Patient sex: M
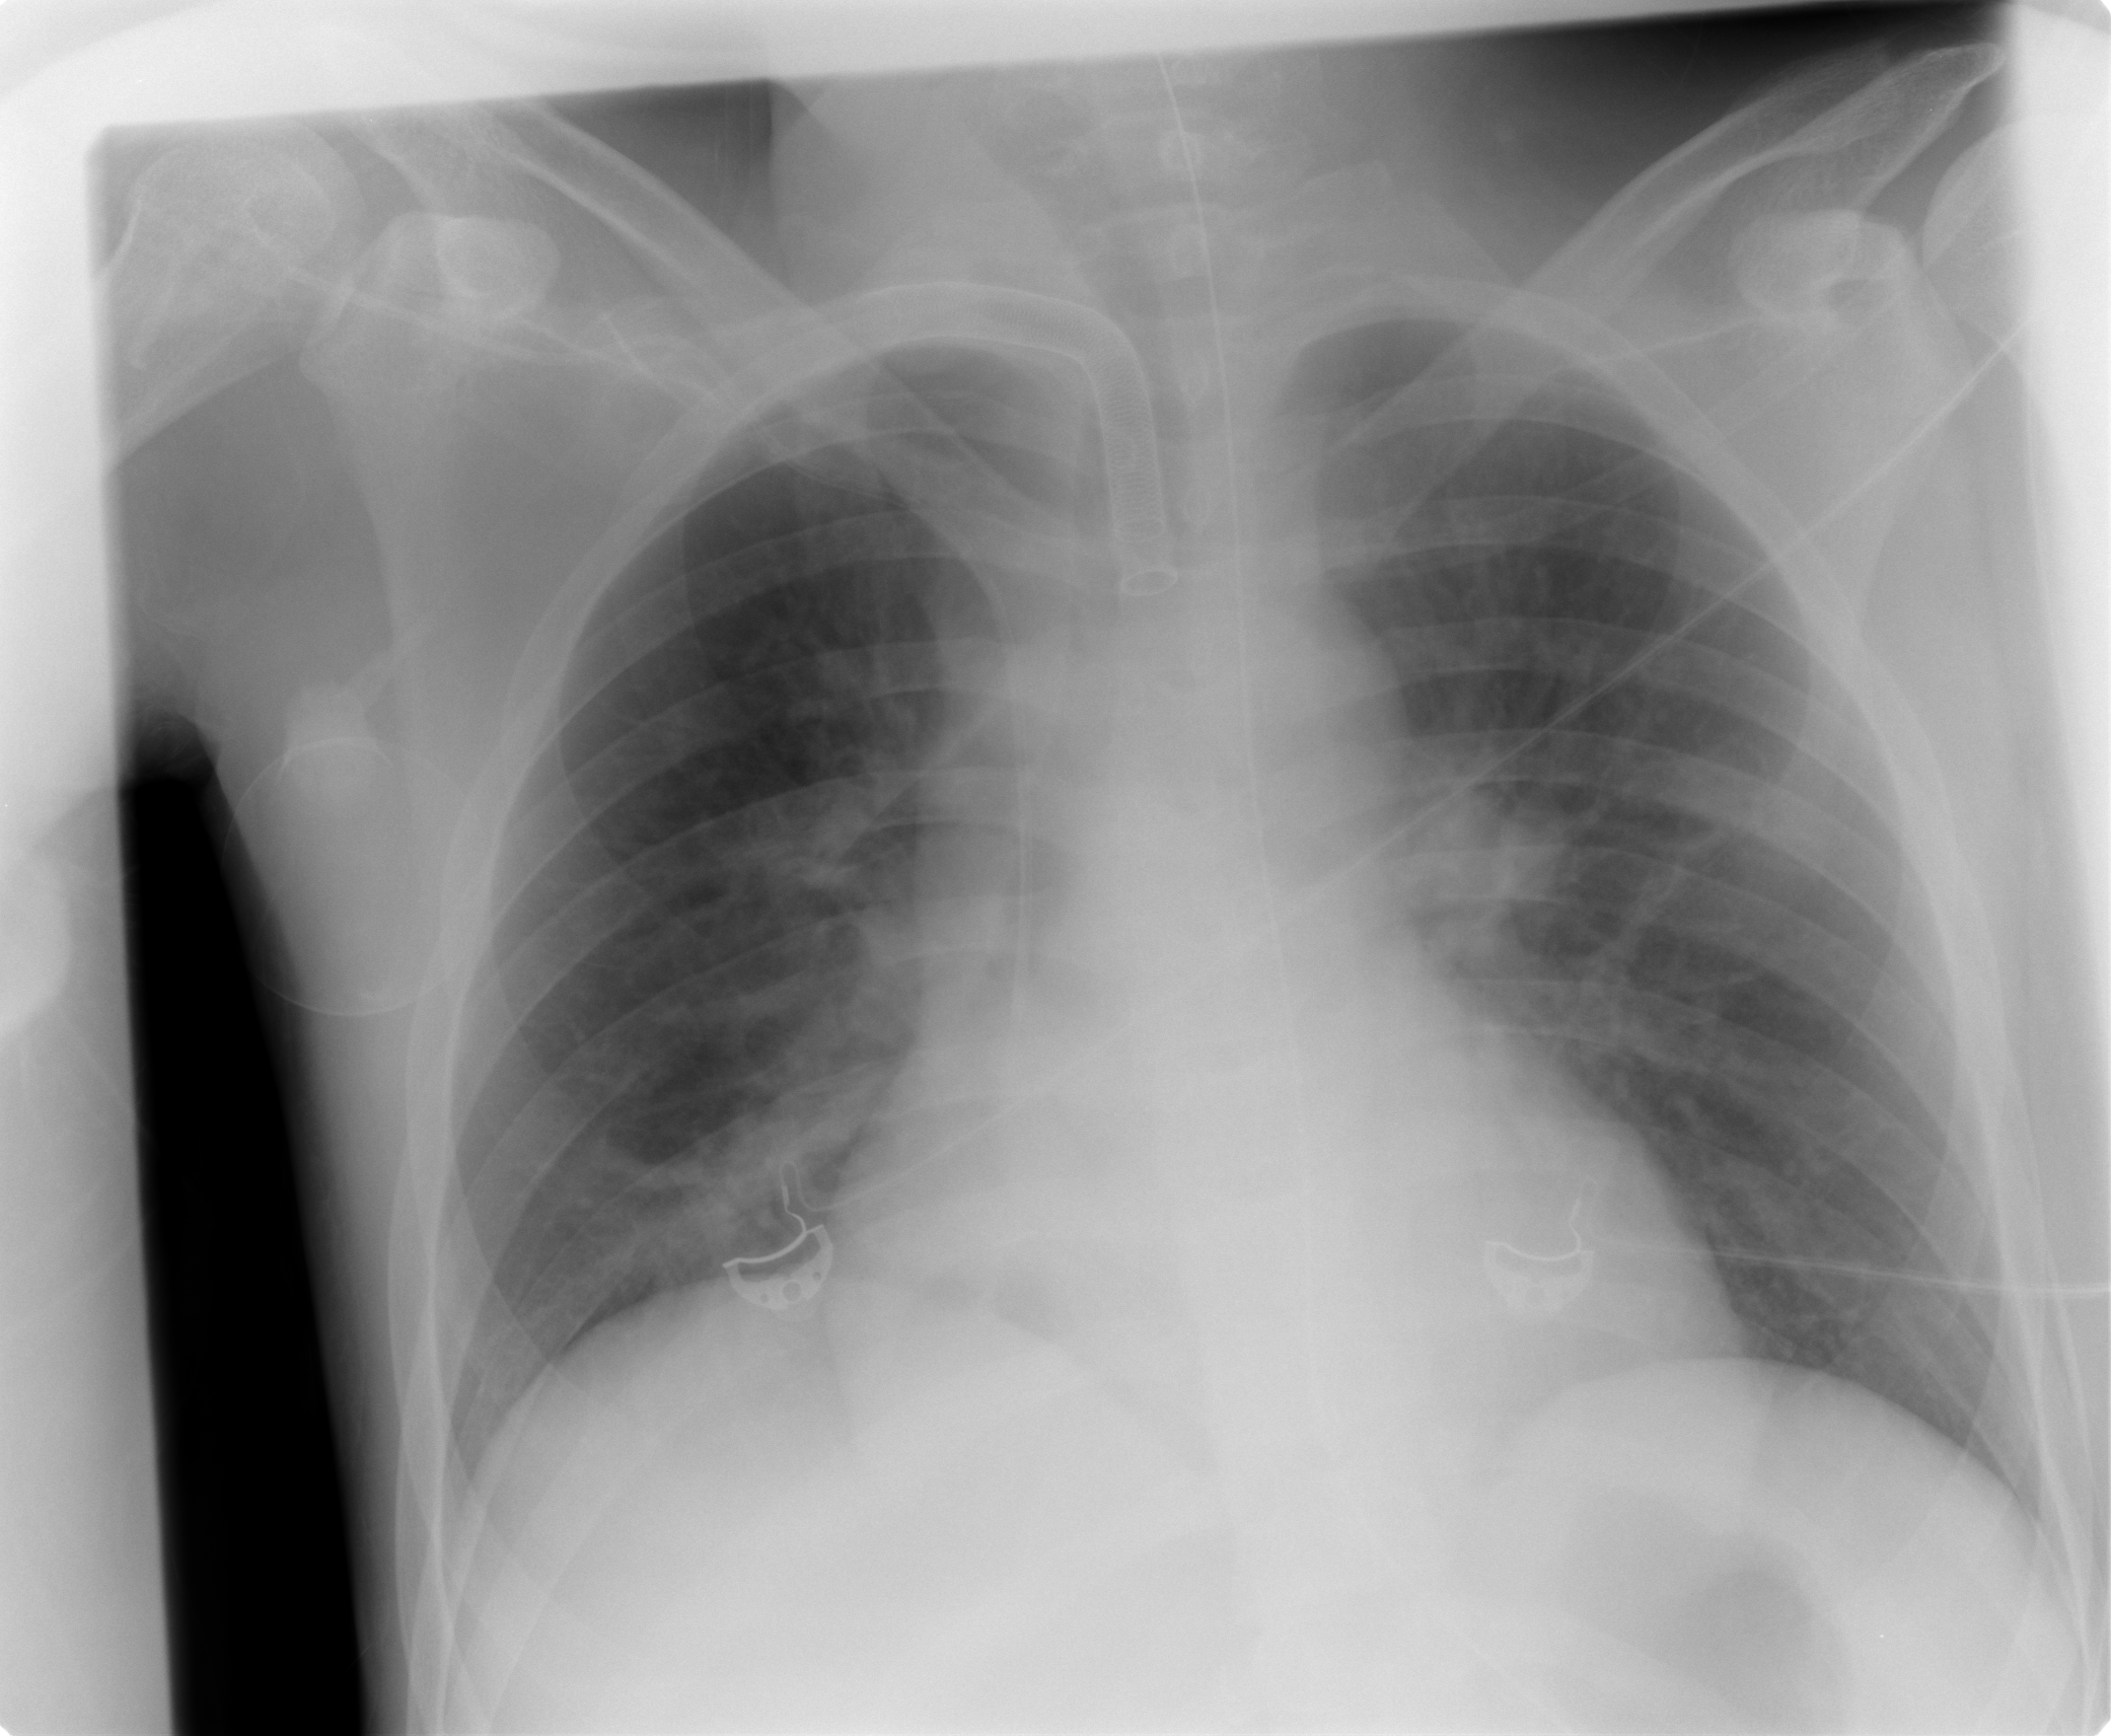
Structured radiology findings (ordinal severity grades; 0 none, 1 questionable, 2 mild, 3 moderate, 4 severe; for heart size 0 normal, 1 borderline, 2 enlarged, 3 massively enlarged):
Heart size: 1
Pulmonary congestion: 0
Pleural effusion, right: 0
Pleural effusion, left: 0
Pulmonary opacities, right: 2
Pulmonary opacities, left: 0
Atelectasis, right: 2
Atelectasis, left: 0